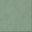
Piece: xx